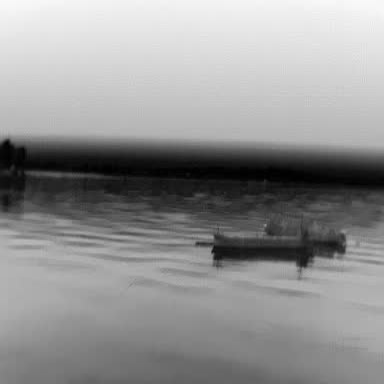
There are two objects shown in the infrared image, including a liner, and a container_ship.